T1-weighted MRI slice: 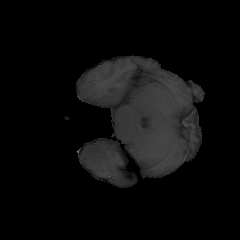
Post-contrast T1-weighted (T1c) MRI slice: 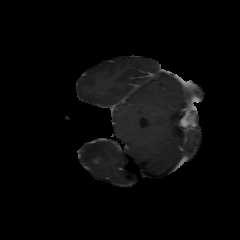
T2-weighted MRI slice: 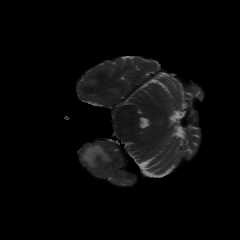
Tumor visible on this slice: yes